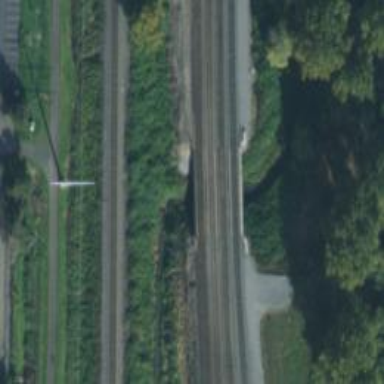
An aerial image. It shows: Railway bridge.